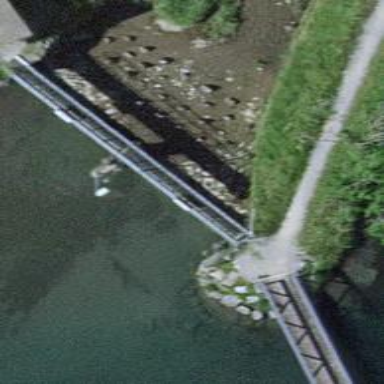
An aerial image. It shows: Weir along the waterway.